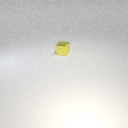
small yellow metal cube